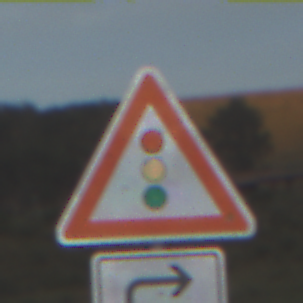
Verkehrszeichen: Lichtzeichenanlage
Zusatzzeichen unten: RichtungsangabeDurchPfeile5
Umgebung: Outdoor, RoadRail
Tageszeit: SunriseSunset
Wetter: PartlyCloudy
Licht: Natural
Jahreszeit: NotSpecified
Kontrast: LowContrast